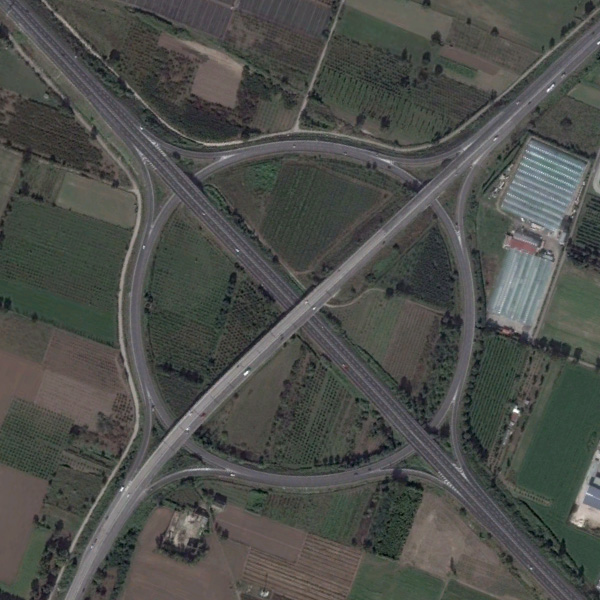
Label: Viaduct